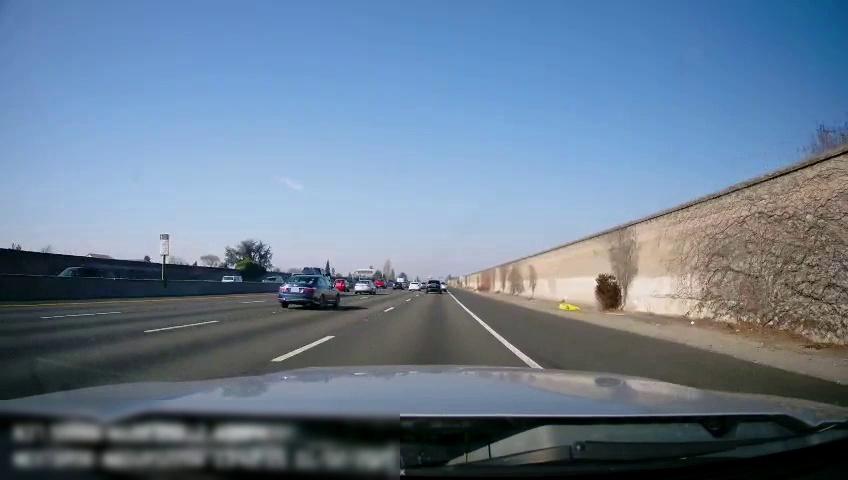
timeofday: Day
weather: Sunny
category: Drivable Space
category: Vehicles | SUV
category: Vehicles | SUV
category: Vehicles | Car
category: Vehicles | Car
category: Vehicles | Car
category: Vehicles | Car
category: Vehicles | Truck
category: Vehicles | Car
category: Vehicles | SUV
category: Lanes | Current Lane
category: Lanes | Current Lane
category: Lanes | Alternate Lane
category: Lanes | Alternate Lane
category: Lanes | Alternate Lane
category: Traffic | Signs